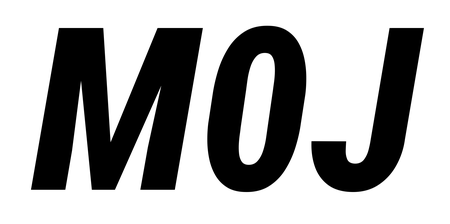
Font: Roboto-Italic_Condensed_ExtraBold_Italic